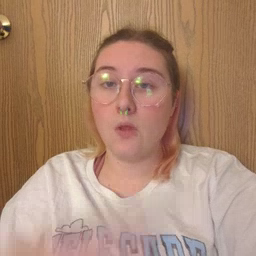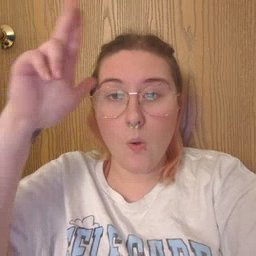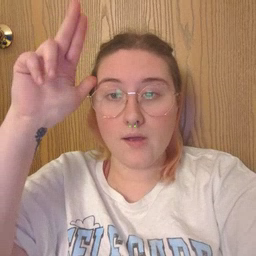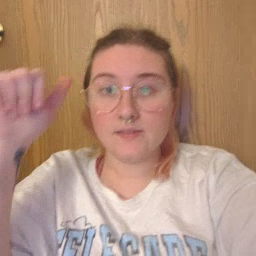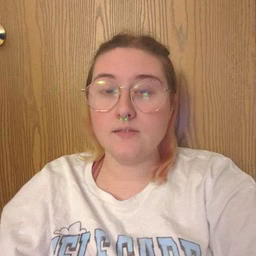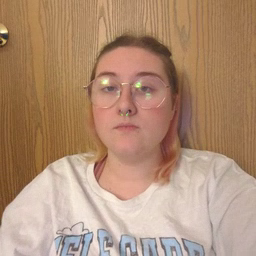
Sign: horse